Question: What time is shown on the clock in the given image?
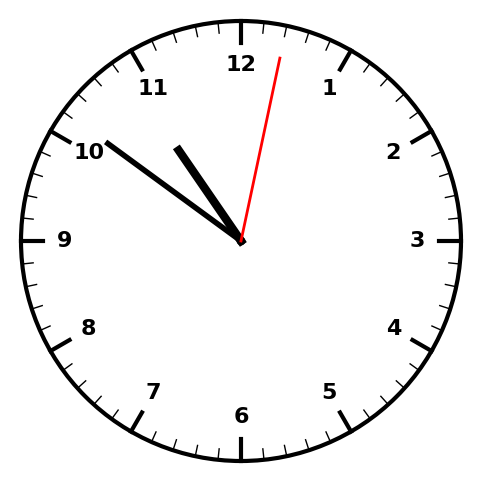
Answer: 10:51:02